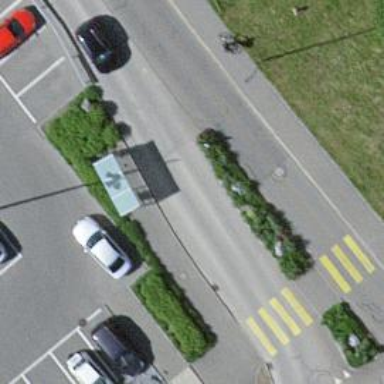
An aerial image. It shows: Public transport stop position.